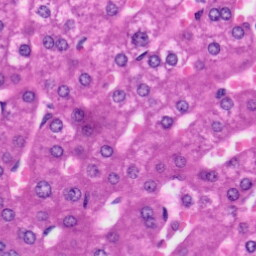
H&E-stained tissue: Liver